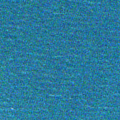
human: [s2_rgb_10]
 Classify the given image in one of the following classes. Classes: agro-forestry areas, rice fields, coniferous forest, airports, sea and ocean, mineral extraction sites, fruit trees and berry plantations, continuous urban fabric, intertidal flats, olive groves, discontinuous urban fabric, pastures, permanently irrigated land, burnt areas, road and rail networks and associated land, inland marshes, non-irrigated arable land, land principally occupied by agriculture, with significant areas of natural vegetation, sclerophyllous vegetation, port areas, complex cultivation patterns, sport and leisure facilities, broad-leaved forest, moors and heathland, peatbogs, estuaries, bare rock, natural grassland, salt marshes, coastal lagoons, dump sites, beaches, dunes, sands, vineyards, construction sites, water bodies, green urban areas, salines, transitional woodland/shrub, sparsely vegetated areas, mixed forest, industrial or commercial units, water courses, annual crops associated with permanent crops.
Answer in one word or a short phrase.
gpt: sea and ocean